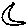
Label: moon